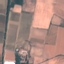
Land use / land cover: PermanentCrop